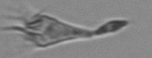
Label: Paratontonia_gracillima